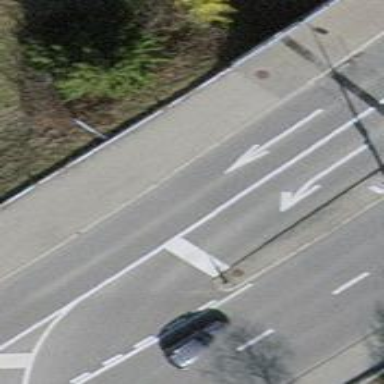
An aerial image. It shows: Secondary road with asphalt surface.